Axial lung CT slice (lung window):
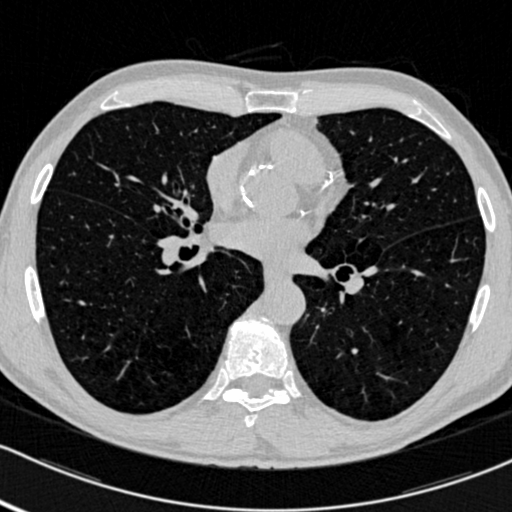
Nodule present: no